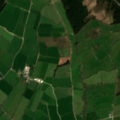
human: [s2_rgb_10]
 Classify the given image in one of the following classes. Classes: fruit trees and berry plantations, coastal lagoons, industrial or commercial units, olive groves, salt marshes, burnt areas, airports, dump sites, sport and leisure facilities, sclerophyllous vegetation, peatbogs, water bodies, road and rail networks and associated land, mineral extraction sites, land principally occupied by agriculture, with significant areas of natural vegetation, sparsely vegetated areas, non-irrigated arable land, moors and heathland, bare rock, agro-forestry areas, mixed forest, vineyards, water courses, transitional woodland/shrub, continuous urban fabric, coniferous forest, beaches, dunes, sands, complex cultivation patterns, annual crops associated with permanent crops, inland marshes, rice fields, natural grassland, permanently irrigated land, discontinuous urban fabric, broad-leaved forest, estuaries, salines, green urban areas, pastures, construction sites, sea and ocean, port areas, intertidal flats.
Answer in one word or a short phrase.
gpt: pastures, coniferous forest